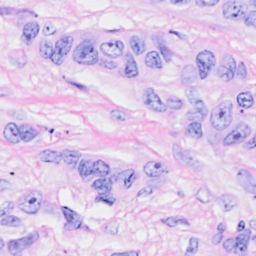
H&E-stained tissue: Breast